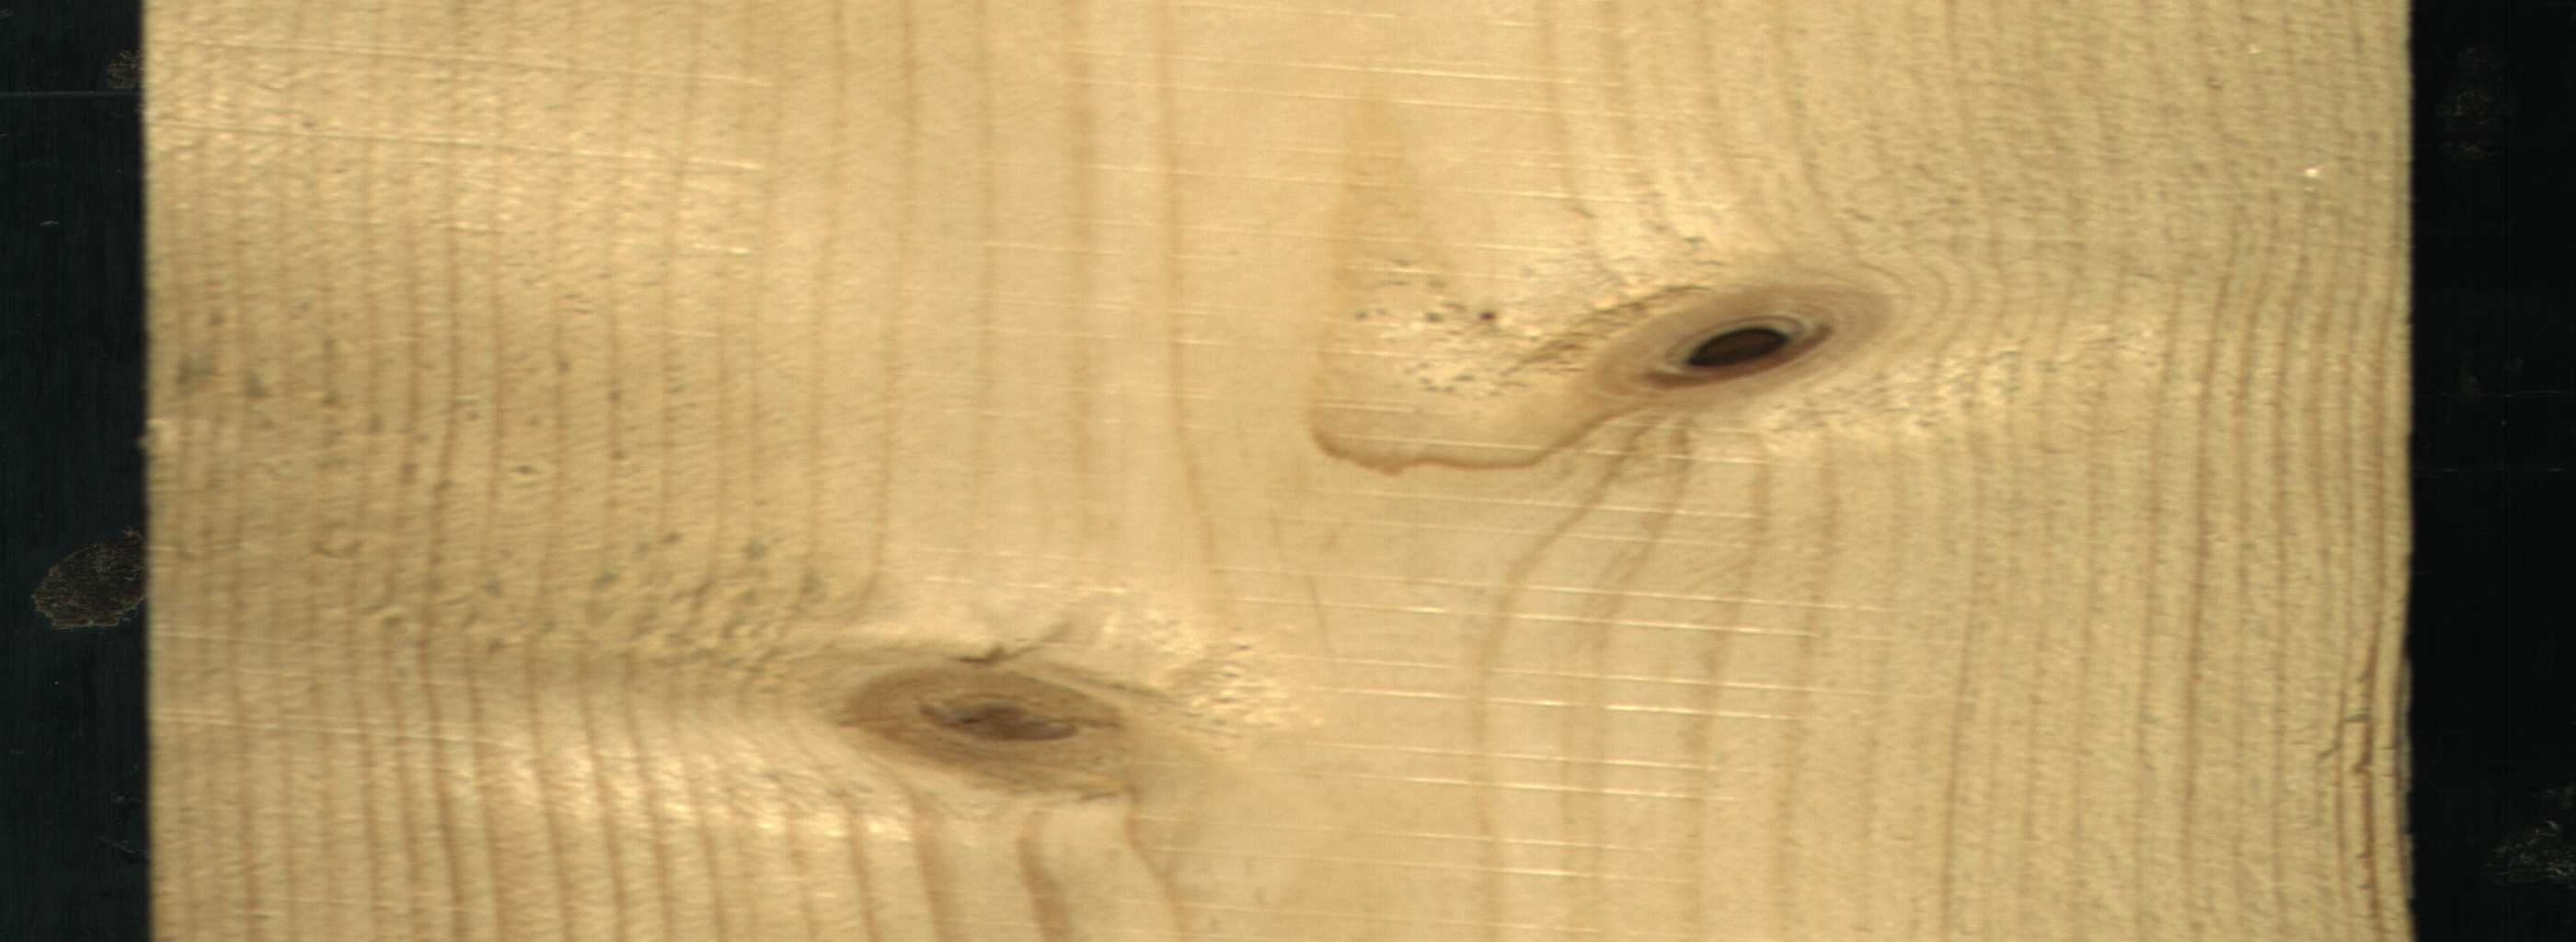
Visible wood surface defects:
Dead_Knot
Live_Knot
Live_Knot